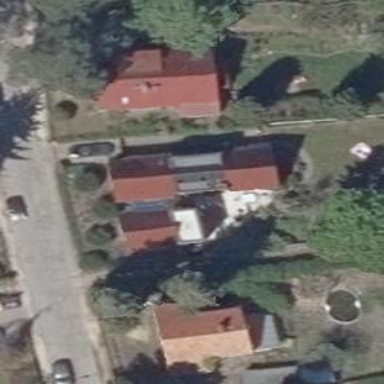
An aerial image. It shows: Simple house.